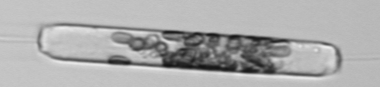
Label: Ditylum_brightwellii